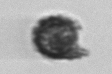
Label: Syracosphaera_pulchra